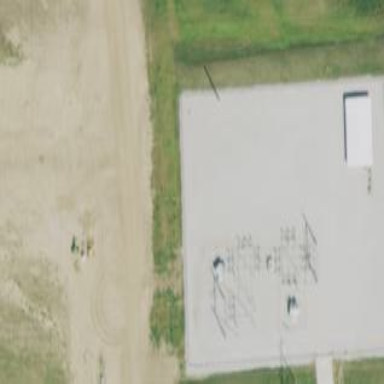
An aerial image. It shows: Power substation.